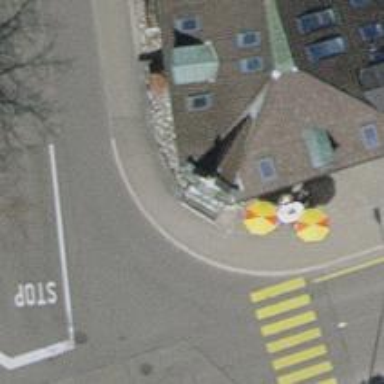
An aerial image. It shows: Restaurant.